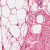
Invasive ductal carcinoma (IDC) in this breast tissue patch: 0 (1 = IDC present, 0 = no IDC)